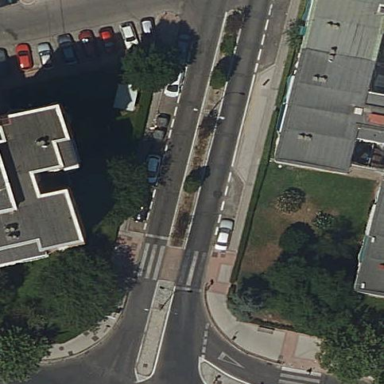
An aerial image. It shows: Traffic calming island.